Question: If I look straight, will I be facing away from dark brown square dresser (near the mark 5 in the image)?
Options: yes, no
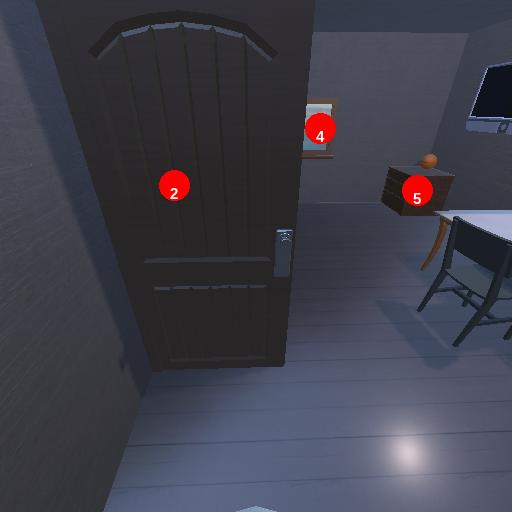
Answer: yes